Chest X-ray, PA view. Patient: 52 years old, sex M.
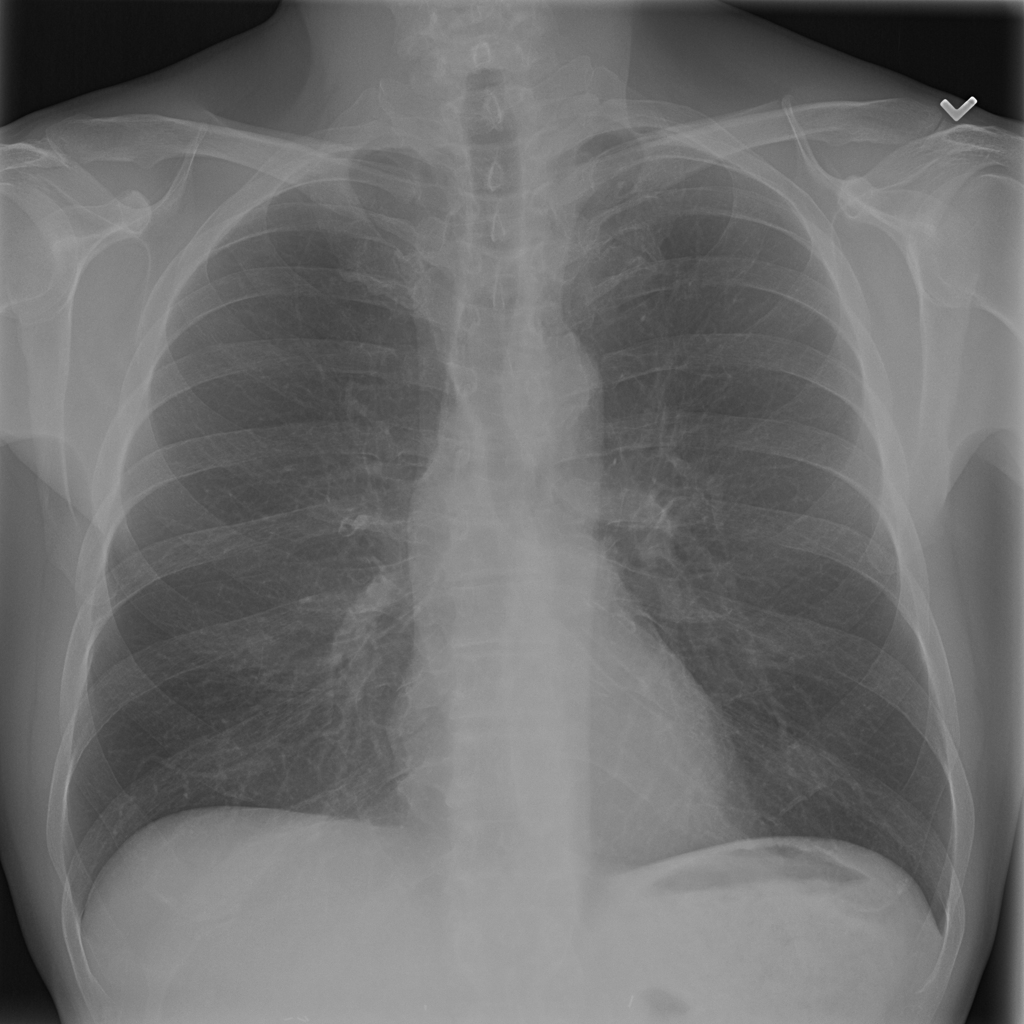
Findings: No Finding